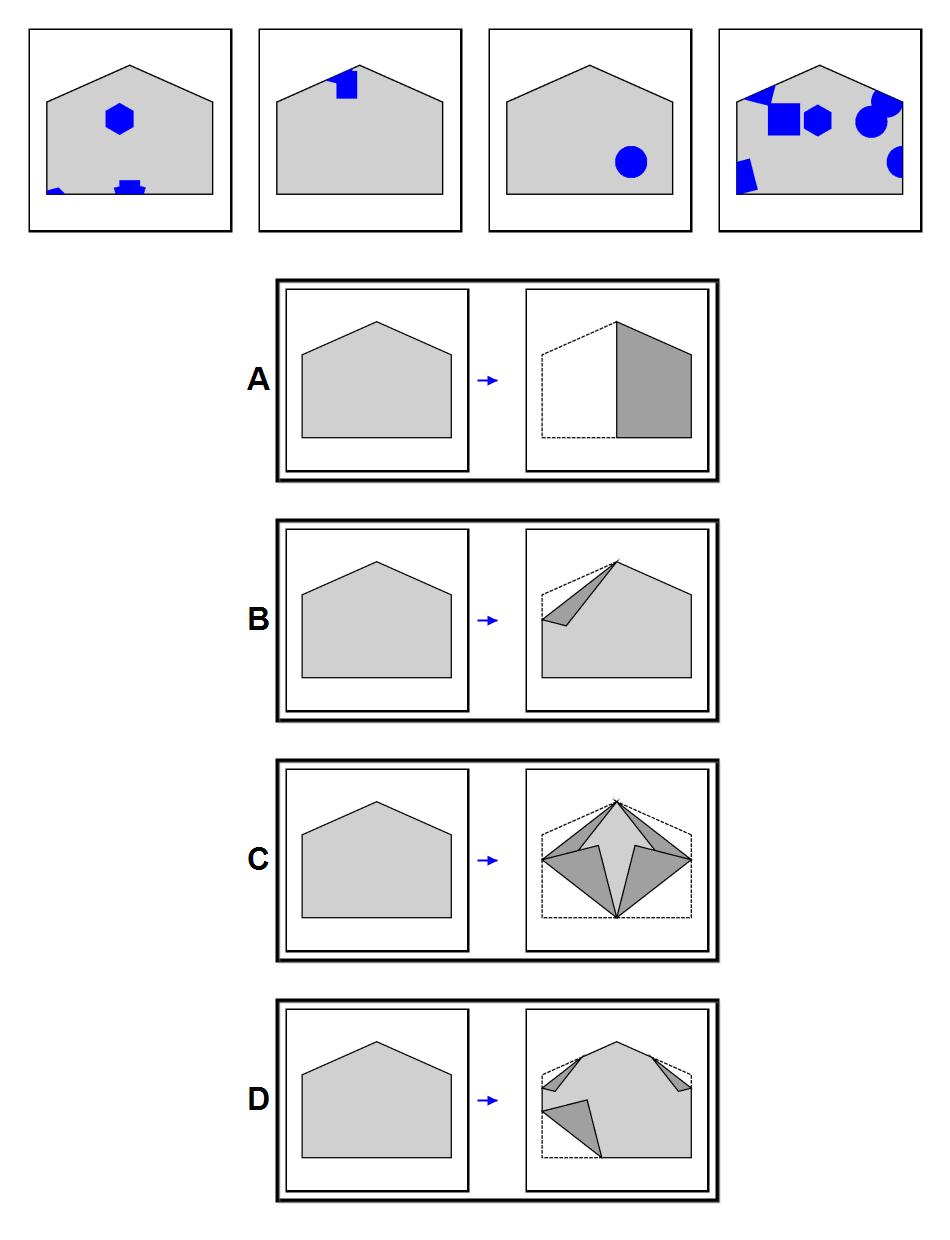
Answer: C